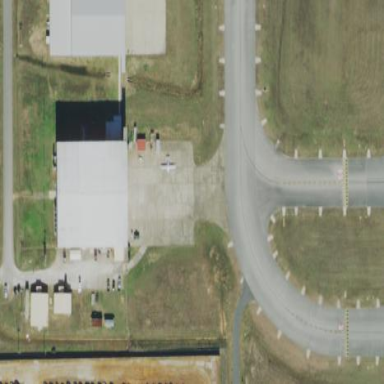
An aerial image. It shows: Apron at the airport with concrete surface.